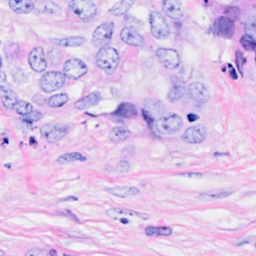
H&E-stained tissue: Breast